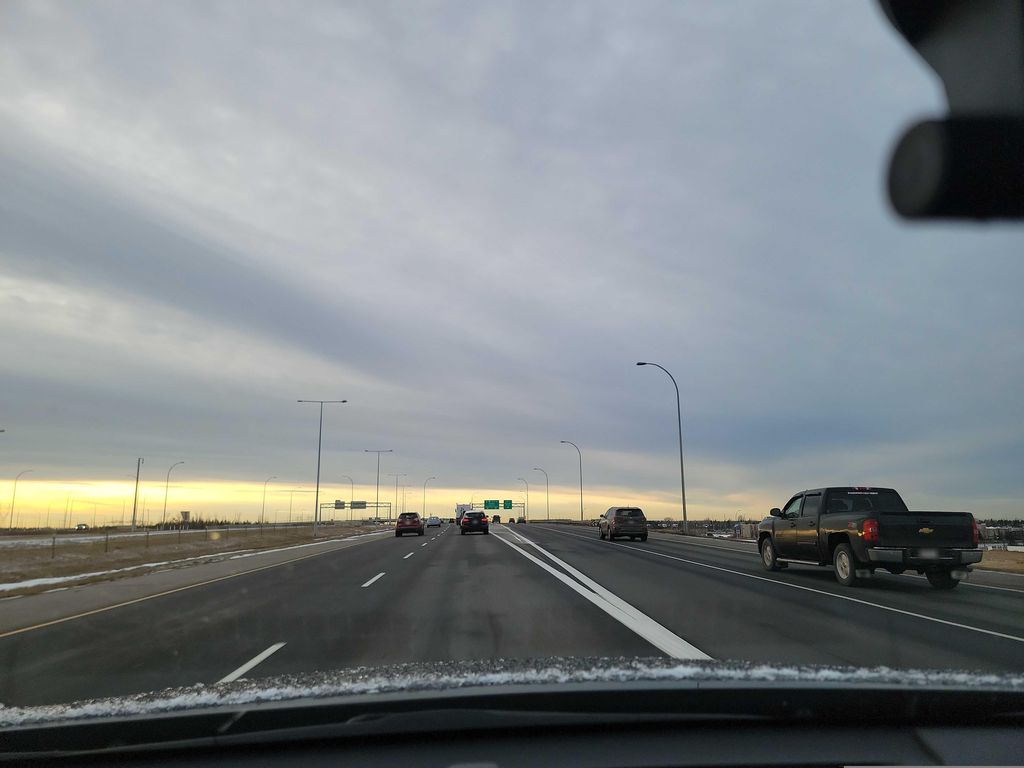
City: edmonton